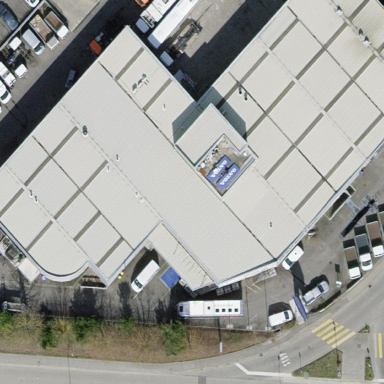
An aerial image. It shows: Industrial building.